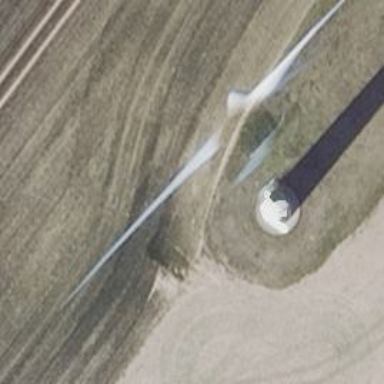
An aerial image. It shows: Wind generator powered by horizontal-axis wind turbine.